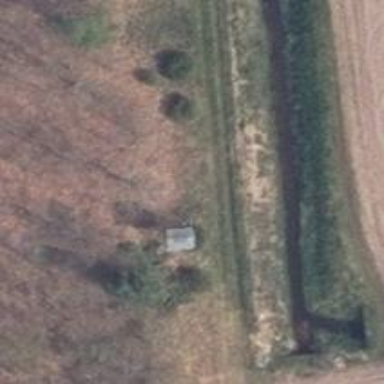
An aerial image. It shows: Hunting stand.